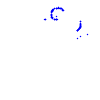
Particle: proton